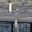
Label: 1